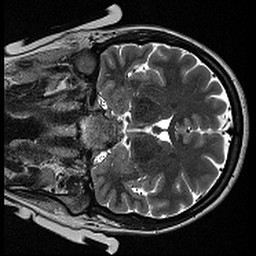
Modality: T2w
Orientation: coronal